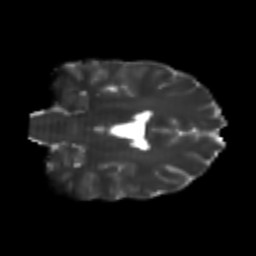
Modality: T2w
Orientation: coronal
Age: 21
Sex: male
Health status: healthy
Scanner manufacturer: philips
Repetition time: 7.384 s
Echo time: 0.08599 s